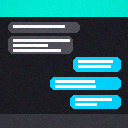
Screen state: on